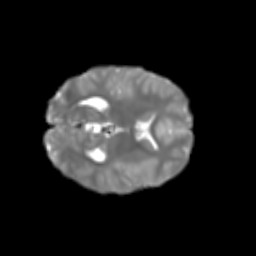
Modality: T2w
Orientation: axial
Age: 7
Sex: male
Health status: healthy